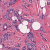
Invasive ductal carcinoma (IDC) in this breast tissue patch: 1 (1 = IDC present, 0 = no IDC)